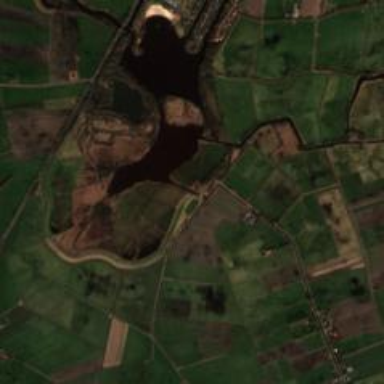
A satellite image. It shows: Canal.